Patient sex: M
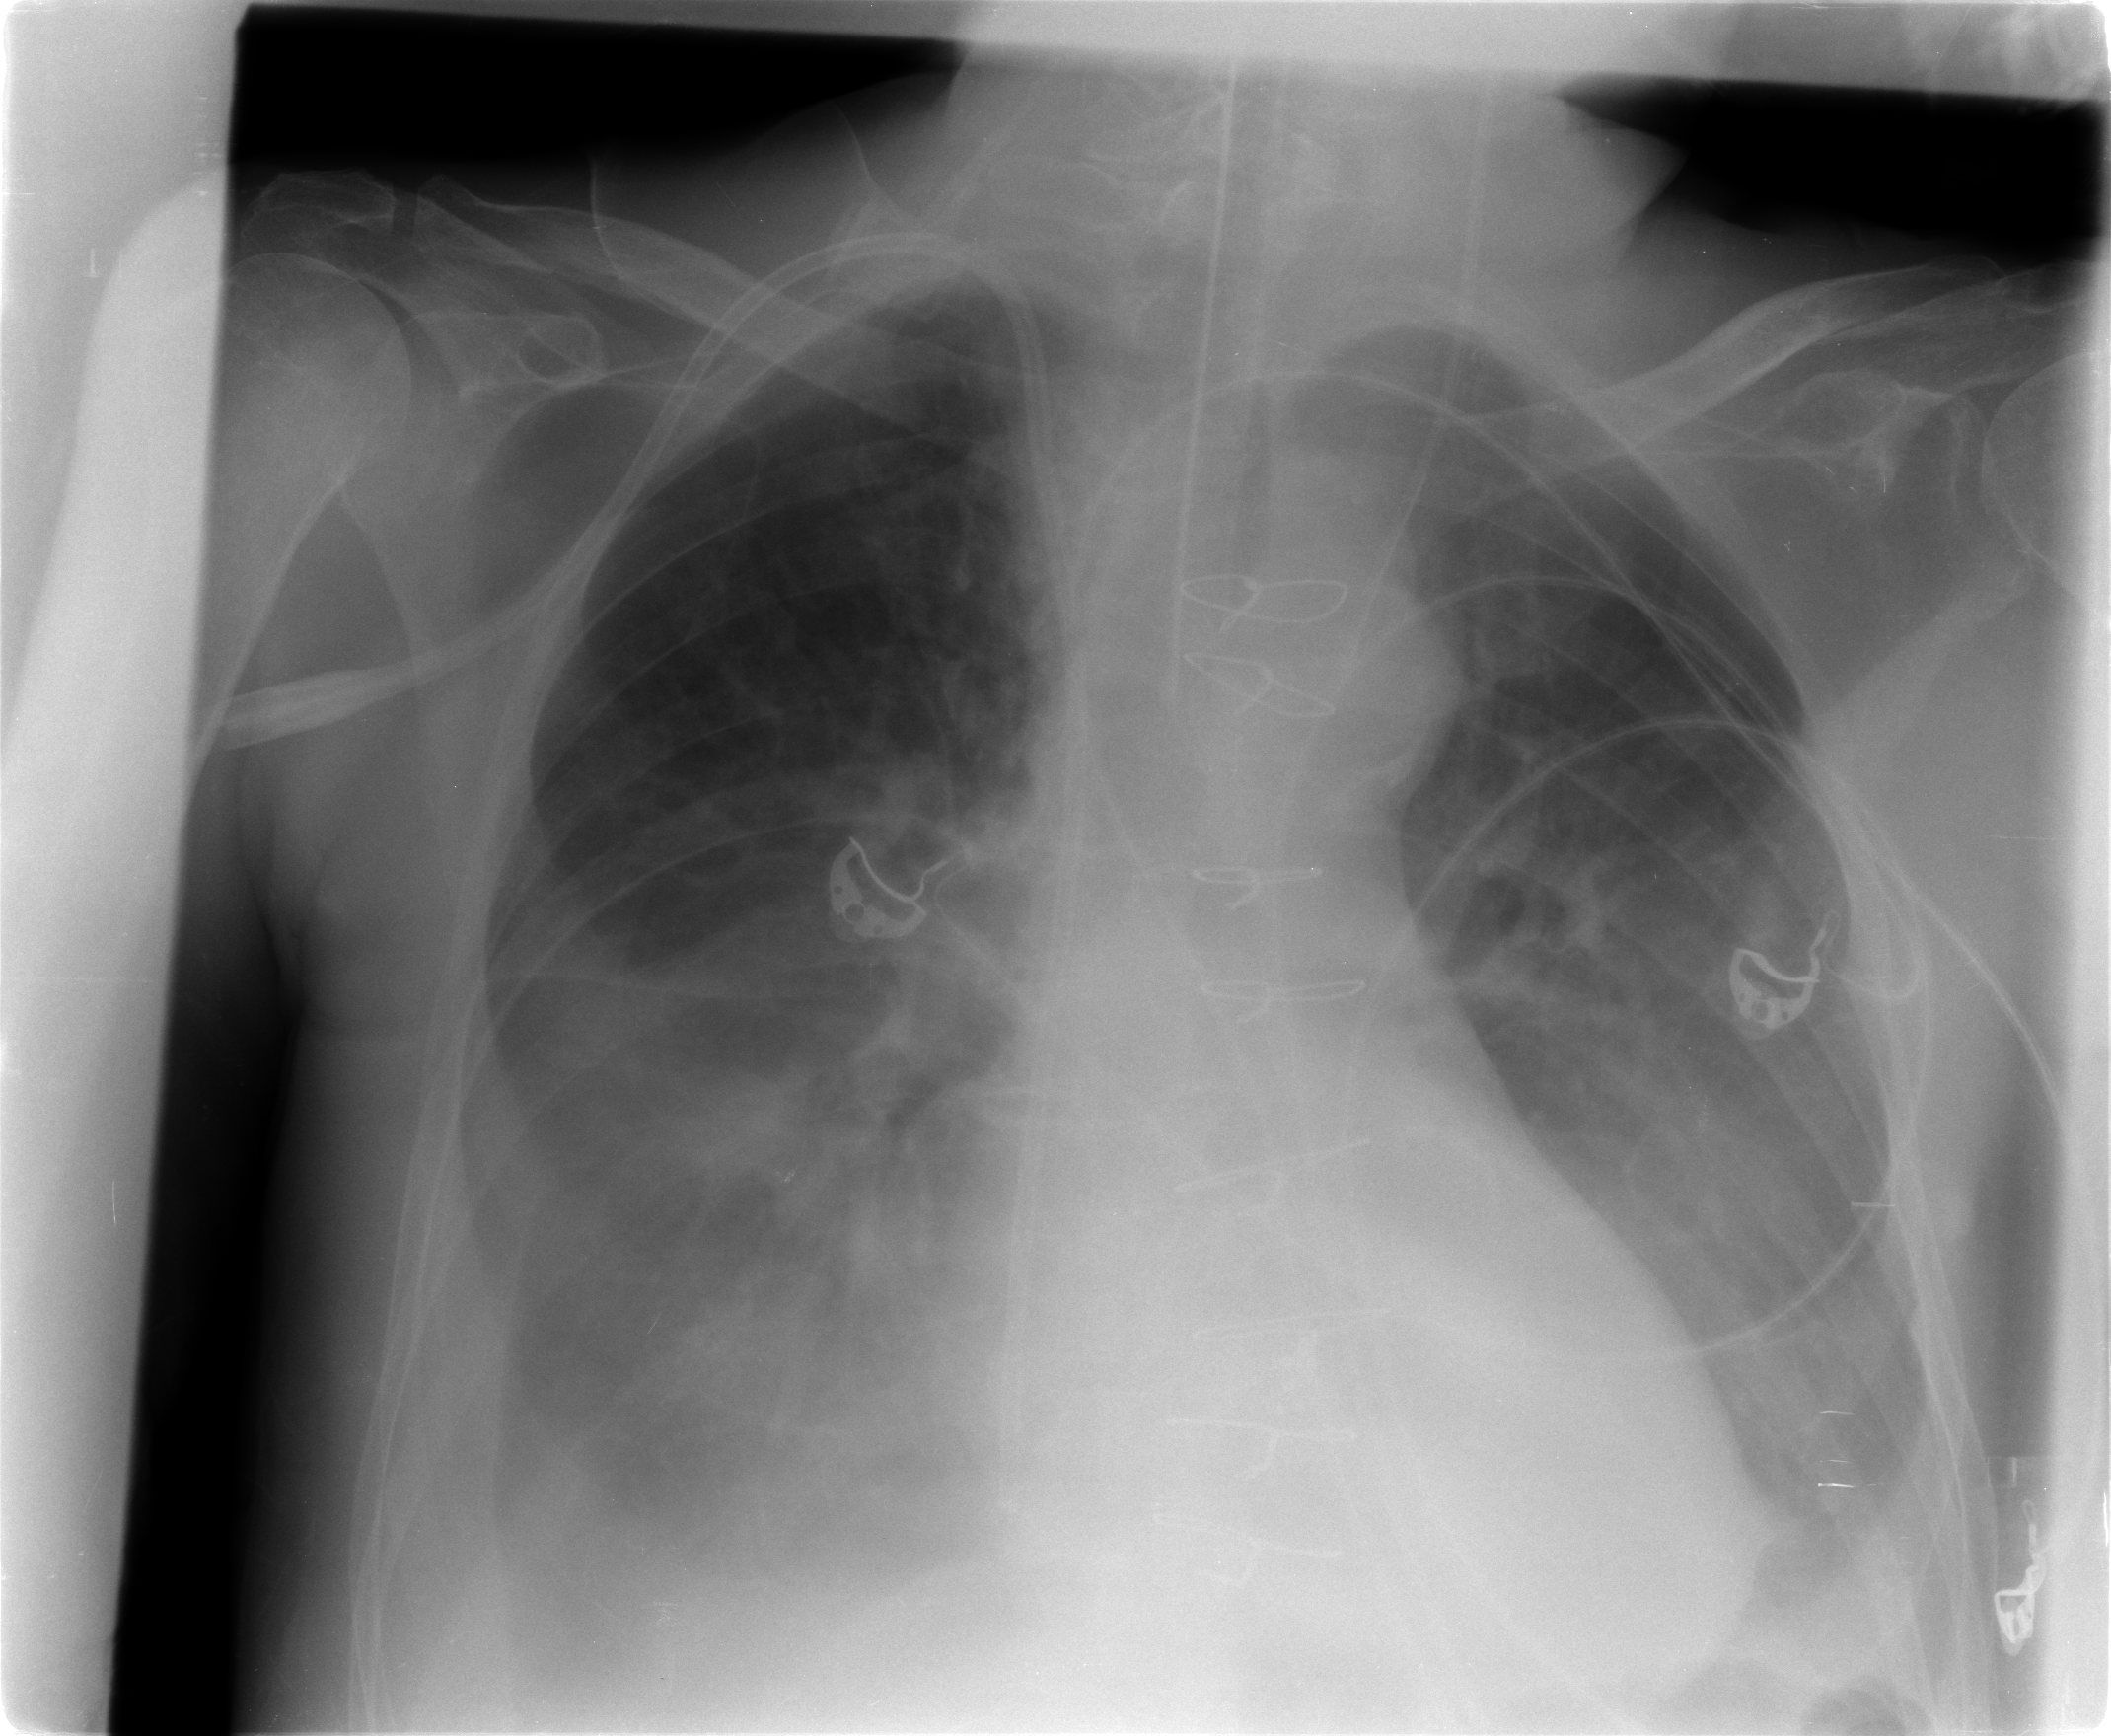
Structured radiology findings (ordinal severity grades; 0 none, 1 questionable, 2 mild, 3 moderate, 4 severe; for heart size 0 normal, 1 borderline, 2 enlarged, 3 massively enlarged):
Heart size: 1
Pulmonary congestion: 0
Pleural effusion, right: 3
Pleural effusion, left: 2
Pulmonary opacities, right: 0
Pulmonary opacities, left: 0
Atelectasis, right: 2
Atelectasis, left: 0